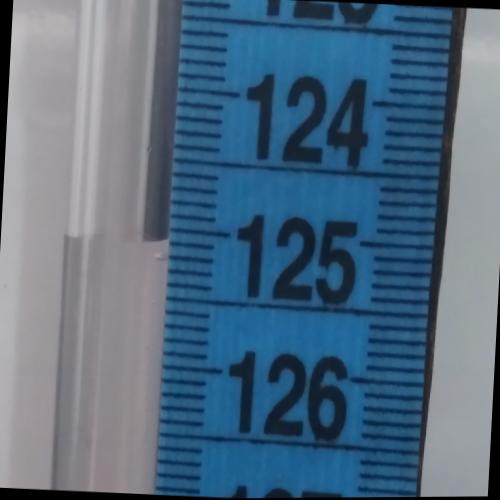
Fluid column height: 125.1 cm